Breast ultrasound image
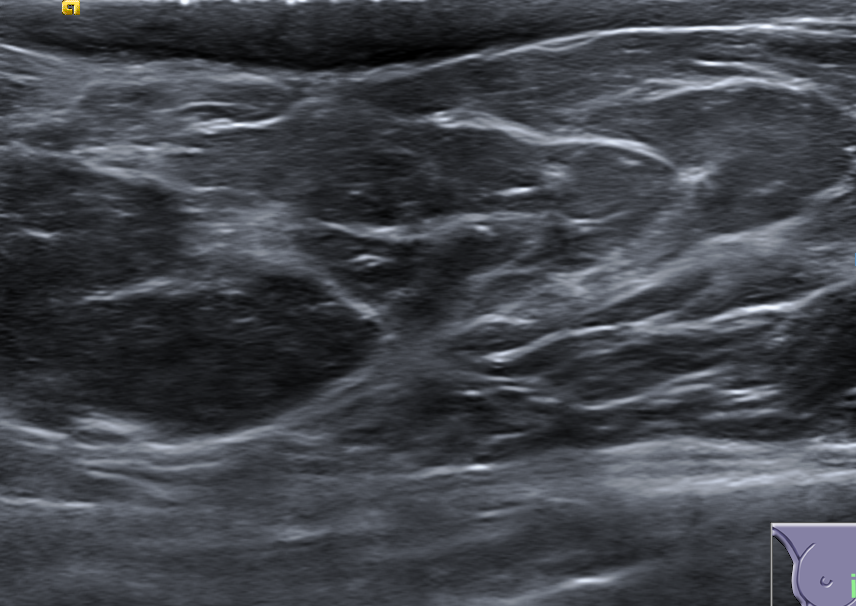
Diagnosis: normal